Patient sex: F
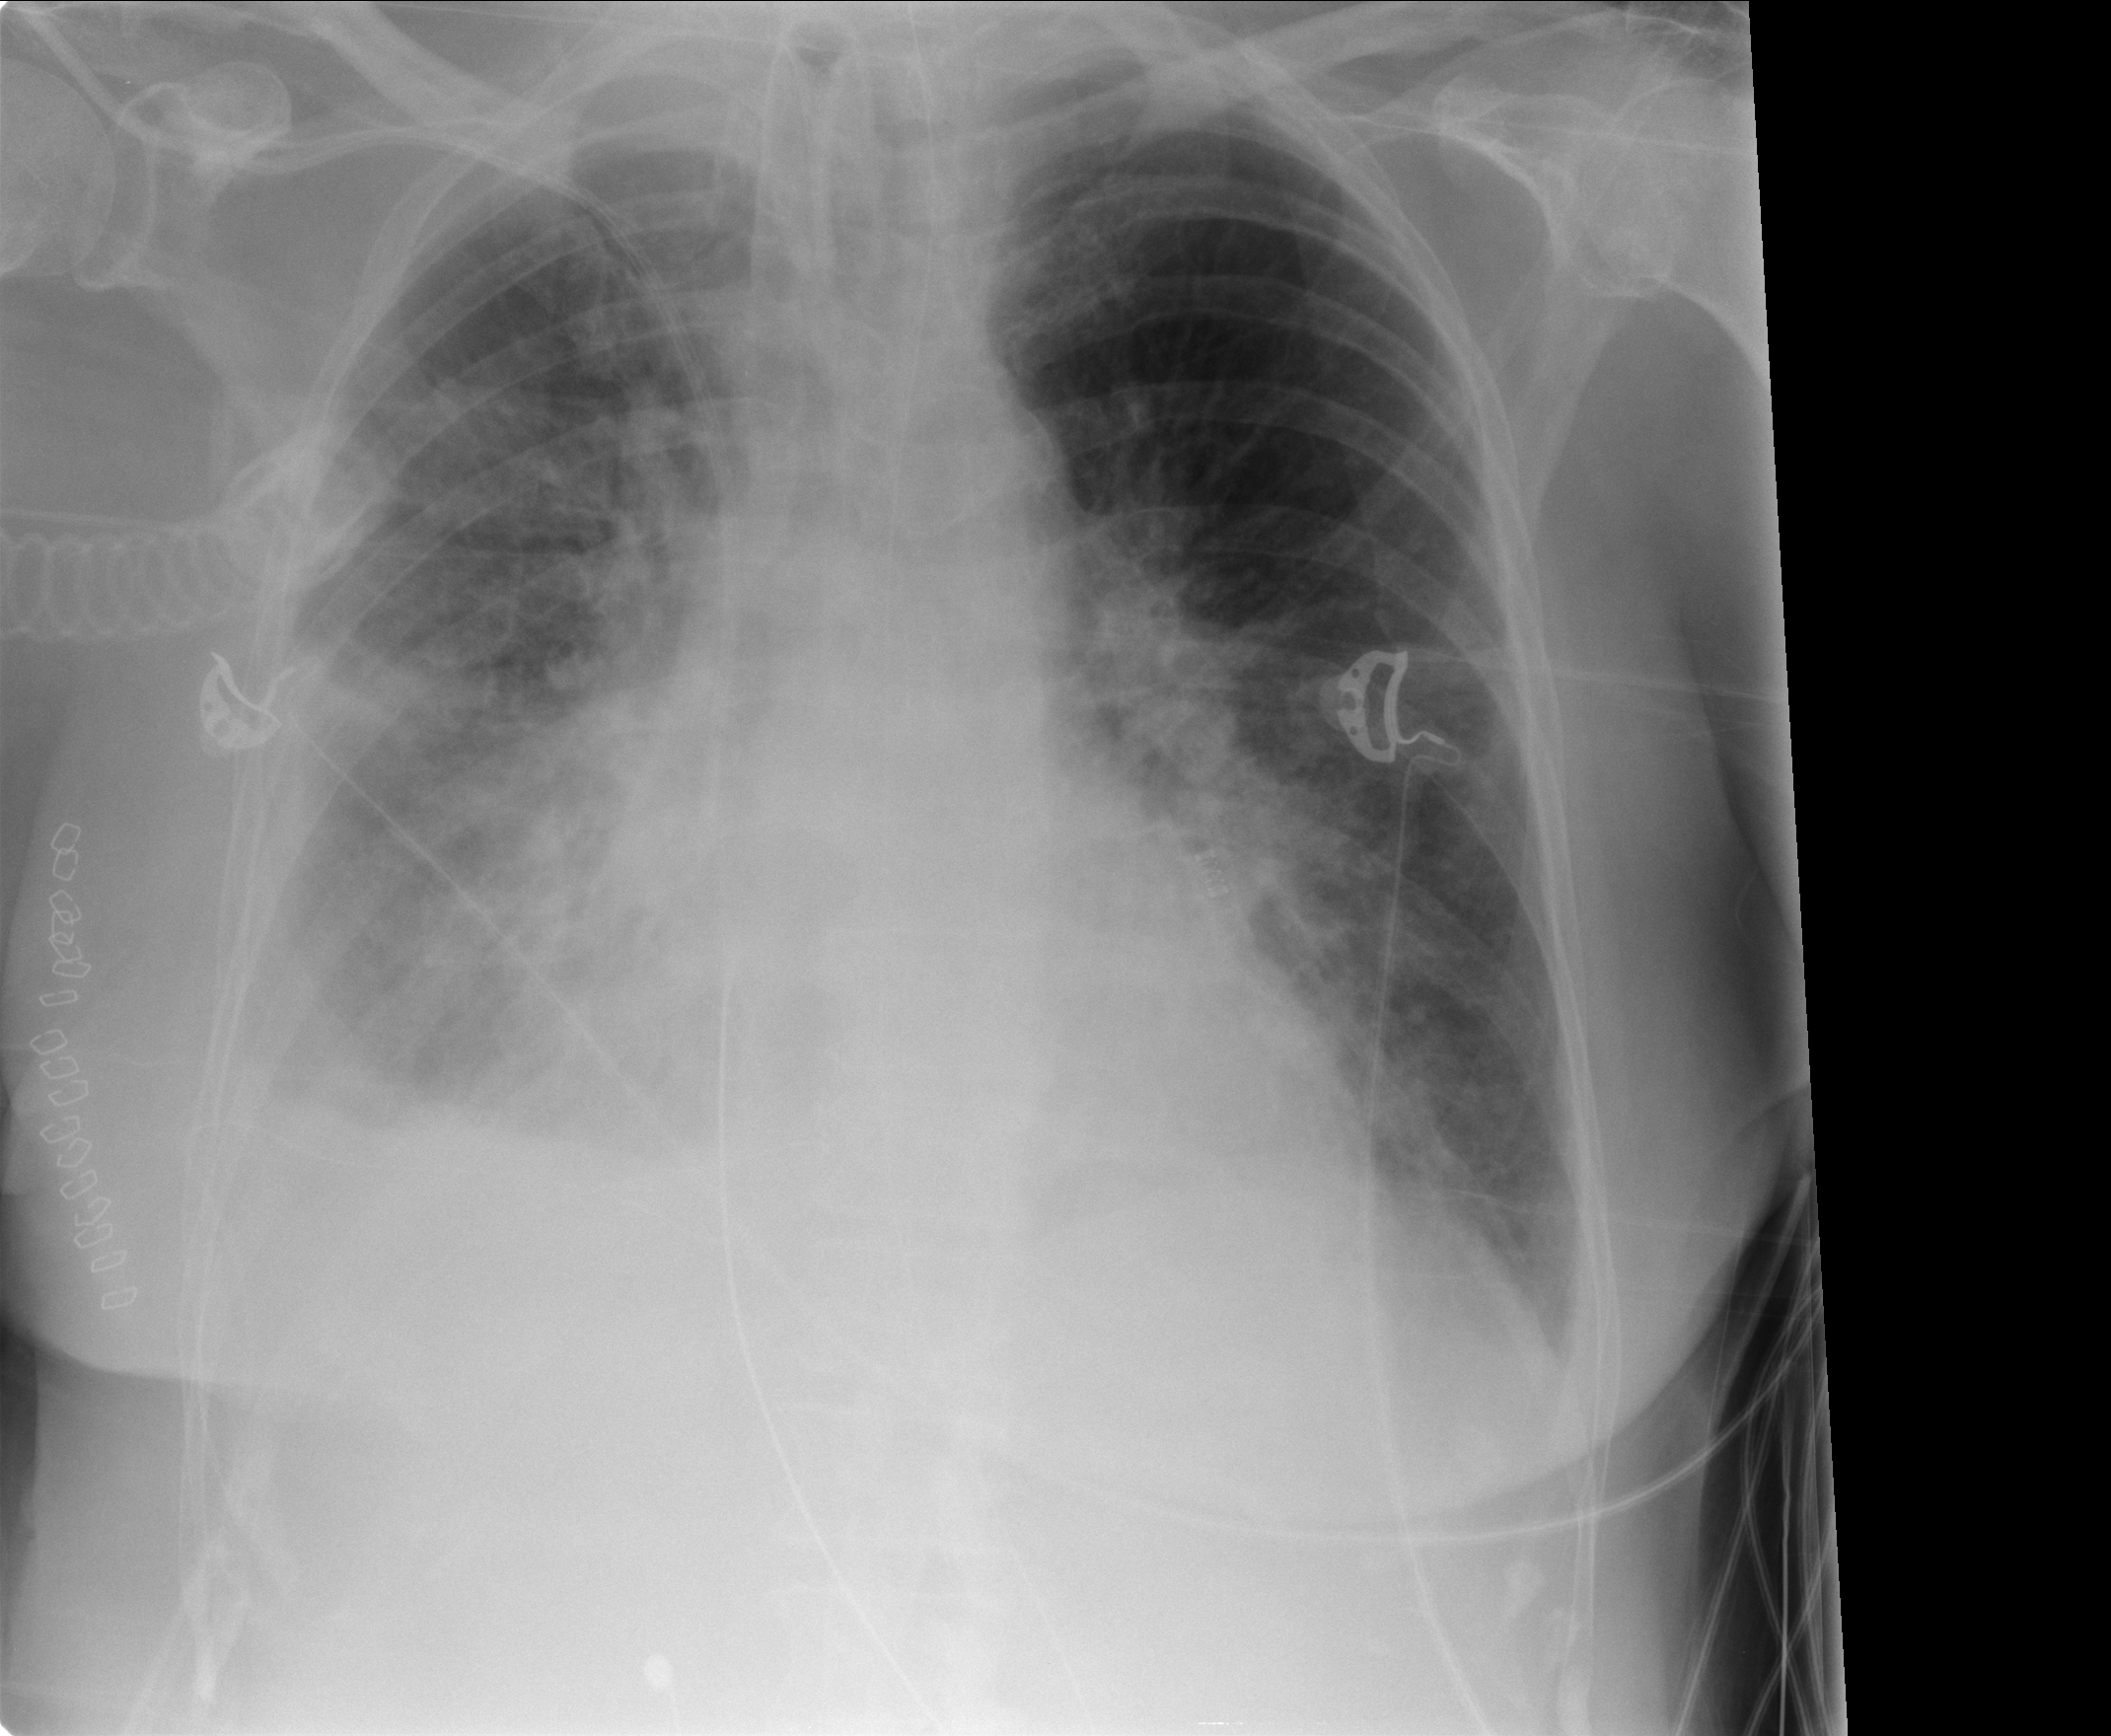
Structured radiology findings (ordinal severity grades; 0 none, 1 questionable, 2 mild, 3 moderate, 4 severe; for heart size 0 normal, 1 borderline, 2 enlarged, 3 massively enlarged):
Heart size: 0
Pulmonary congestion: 2
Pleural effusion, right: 2
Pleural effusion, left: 0
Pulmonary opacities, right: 2
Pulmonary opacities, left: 0
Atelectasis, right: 2
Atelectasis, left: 2